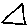
Label: triangle